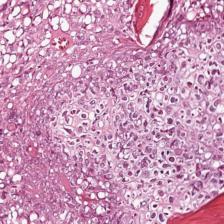
Label: Viable